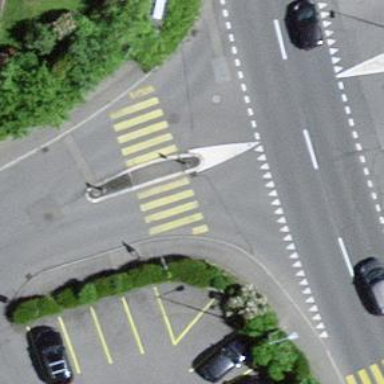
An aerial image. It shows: Zebra crossing on the road.